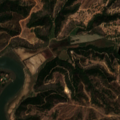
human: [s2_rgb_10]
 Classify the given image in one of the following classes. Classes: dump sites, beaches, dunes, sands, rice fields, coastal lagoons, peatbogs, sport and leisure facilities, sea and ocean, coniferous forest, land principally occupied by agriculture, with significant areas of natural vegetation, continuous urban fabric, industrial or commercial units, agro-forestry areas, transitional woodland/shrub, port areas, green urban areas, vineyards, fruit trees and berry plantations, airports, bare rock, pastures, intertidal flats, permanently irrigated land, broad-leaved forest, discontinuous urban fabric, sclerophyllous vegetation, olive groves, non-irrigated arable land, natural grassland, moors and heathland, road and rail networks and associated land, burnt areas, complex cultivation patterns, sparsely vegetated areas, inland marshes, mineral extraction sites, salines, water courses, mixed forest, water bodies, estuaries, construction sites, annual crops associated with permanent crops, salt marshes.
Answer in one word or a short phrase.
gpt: pastures, broad-leaved forest, transitional woodland/shrub, water courses